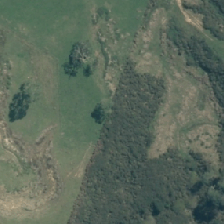
Land cover: grose_broom